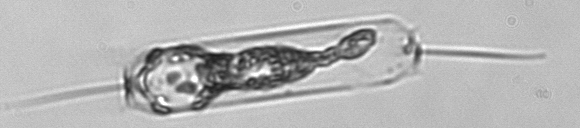
Label: Ditylum_brightwellii